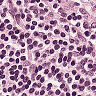
Metastatic tissue present: no